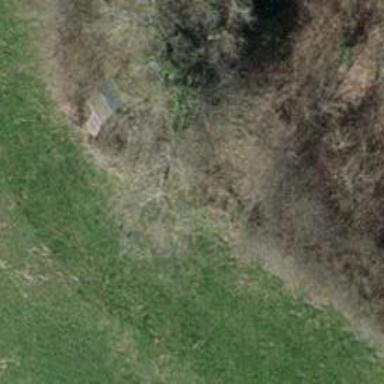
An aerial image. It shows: Hunting stand.